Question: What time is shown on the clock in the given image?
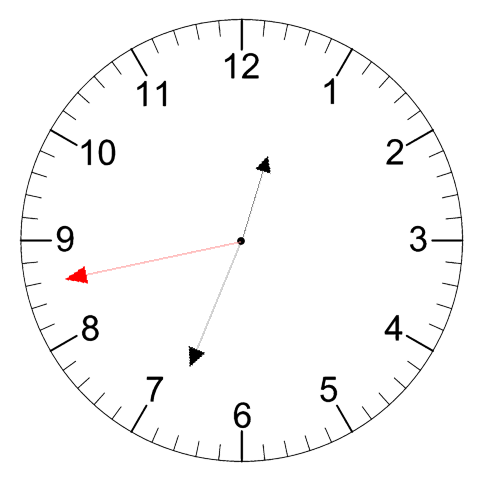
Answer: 12:33:43